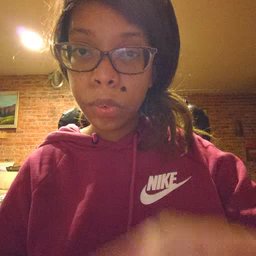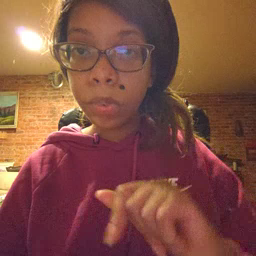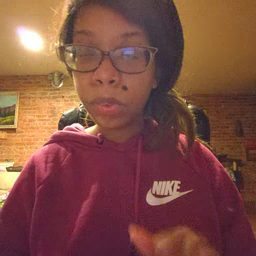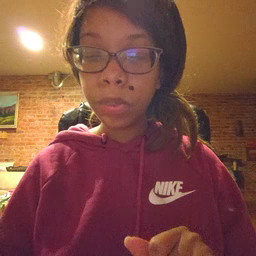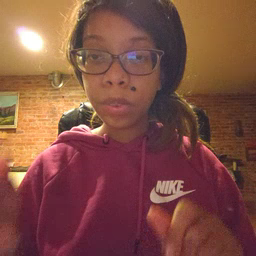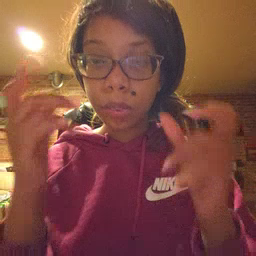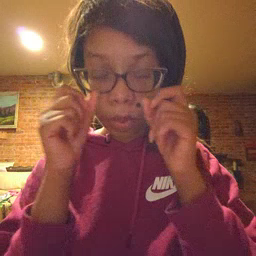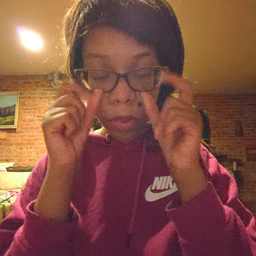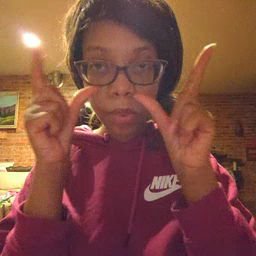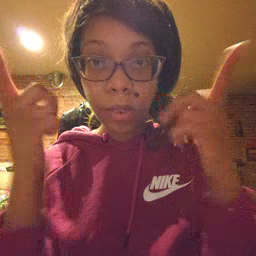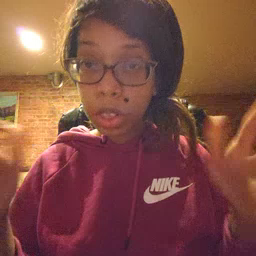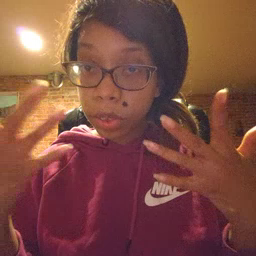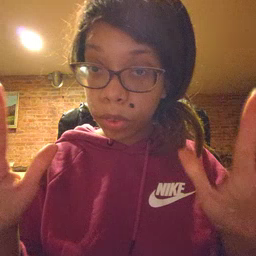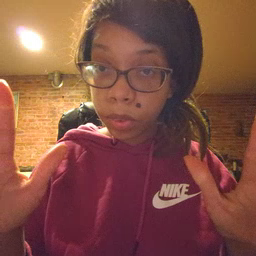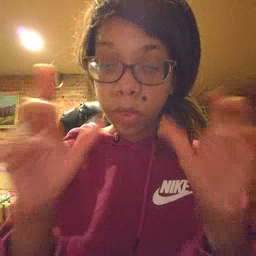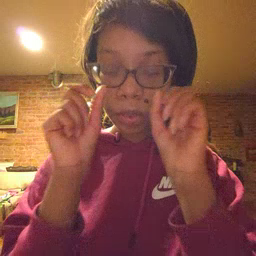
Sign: awake